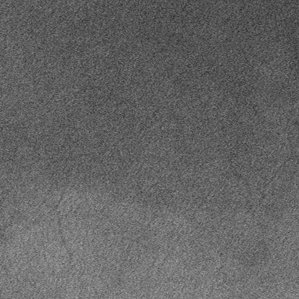
Label: frost